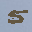
Label: 5